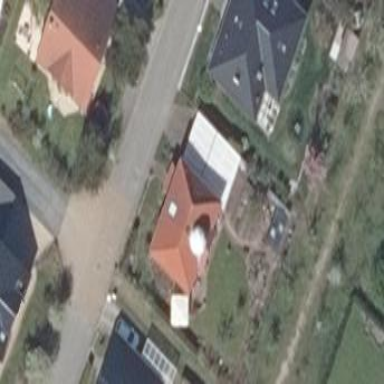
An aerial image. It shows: Simple and straightforward house.